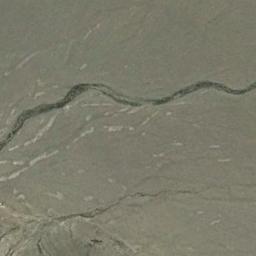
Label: desert